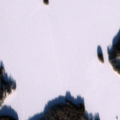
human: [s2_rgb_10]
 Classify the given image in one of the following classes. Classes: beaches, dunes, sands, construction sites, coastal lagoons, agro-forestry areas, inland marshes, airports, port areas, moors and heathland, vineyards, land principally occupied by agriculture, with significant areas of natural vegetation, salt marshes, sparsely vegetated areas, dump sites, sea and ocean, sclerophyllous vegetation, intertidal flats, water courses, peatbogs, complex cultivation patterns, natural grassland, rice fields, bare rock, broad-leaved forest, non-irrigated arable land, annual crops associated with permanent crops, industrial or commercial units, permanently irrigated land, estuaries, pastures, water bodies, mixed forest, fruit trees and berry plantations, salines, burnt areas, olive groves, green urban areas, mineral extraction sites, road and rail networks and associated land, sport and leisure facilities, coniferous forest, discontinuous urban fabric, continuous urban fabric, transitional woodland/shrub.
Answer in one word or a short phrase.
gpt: coniferous forest, water bodies